Question: I can't configurate Code Contracts in my class. I've followed the documentation and the example but it doesn't work.
I would to insert Code Contracts condition into my interface, here my code
The interface
'''
[ContractClass(typeof(ArticleBLLContract))]
public interface IArticleBLL
{
int getArticleNSheet(string IdBox);
IEnumerable<IArticle> getArticleValue(string IdBox, string IdLanguage);
}
'''
The Contract Class
'''
[ContractClassFor(typeof(IArticleBLL))]
public sealed class ArticleBLLContract : IArticleBLL
{
int IArticleBLL.getArticleNSheet(string IdBox)
{
Contract.Requires<ArgumentOutOfRangeException>(!String.IsNullOrEmpty(IdBox),"IdBox has no valid value");
return default(int);
}
IEnumerable<Base.Article.IArticle> IArticleBLL.getArticleValue(string IdBox, string IdLanguage)
{
Contract.Requires<ArgumentOutOfRangeException>(!String.IsNullOrEmpty(IdBox), "IdBox has no valid value");
Contract.Requires<ArgumentOutOfRangeException>(!String.IsNullOrEmpty(IdLanguage), "IdLanguagehas no valid value");
Contract.Ensures(Contract.Result<IEnumerable<Base.Article.IArticle>>() != null, "Return value is out of Range");
return default(IEnumerable<Base.Article.IArticle>);
}
}
'''
The class to apply Contract
'''
public class ArticleBLL : IArticleBLL
{
public int getArticlNSheet(string IdBox)
{
try
{
return _Dal...
}
catch (Exception ex)
{
throw ex;
}
}
public IEnumerable<IArticle> getArticleValue(string IdBox, string IdLanguage)
{
IEnumerable<IArticle> article = null;
try
{
article = _Dal...
return article;
}
catch (Exception ex)
{
throw ex;
}
}
}
'''
I've tried to insert a breakpoint in this line
'''
Contract.Requires<ArgumentOutOfRangeException>(!String.IsNullOrEmpty(IdBox),"IdBox has no valid value");
'''
but when I call the method it never passes here
This is my project configuration

Is there something wrong?
Thank you!
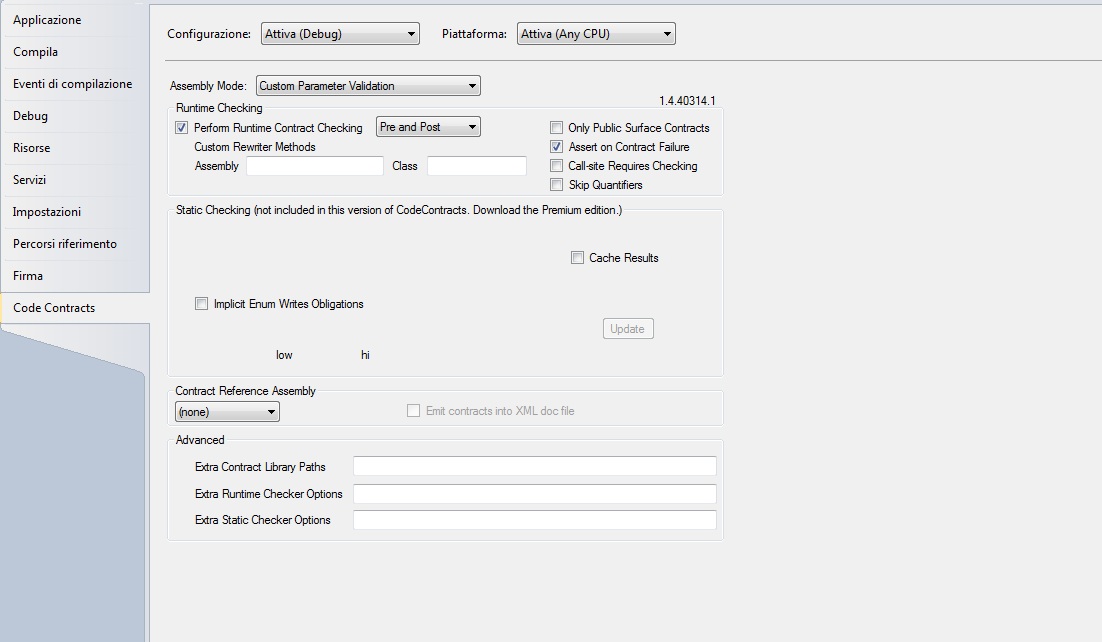
Answer: I've created a class library project, and put the interface and its contract class in there. I've set it to "Standard Contract Requires", runtime Pre and Post checks, and Build Contract Reference Assembly (I've set identical options for Debug and Release).
I've then got a console application, with a class implementing the interface, and set "Standard Contract Requires", runtime Pre and Post checks (again, set identically between Debug and Release).
Running it in either Debug or Release mode, I'm getting an 'ArgumentOutOfRangeException' when trying to call 'getArticleNSheet'.
With the obvious exception of switching to "Standard Contract Requires", what in the above doesn't match your current setup?
---
And, in fact, I was in error previously. With "Standard Contract Requires", I'm actually able to hit a breakpoint in the contract class, when debugging. I'm not sure by what Wizardry it's able to do this - since it isn't literally running the code in that class - as evidenced by the fact that you can re-write the method in the contract class as:
'''
int IArticleBLL.getArticleNSheet(string IdBox)
{
Contract.Requires<ArgumentOutOfRangeException>(!String.IsNullOrEmpty(IdBox), "IdBox has no valid value");
throw new NotImplementedException();
}
'''
You can put a breakpoint on the 'Contract.Requires' line, and it seems to hit it (after a warning about file mismatches, probably due to the re-writer). But assuming you've passed a non-empty string, it doesn't then throw a 'NotImplementedException'.